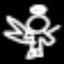
Label: angel